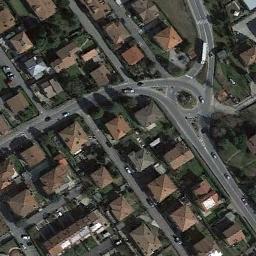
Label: roundabout